Question: I'm trying to do something like at this image, the main content goes up when I select another thing at the menu.

I know at a certain way how to do this, I'm using the same concept of a website with tabs, something like this:
'''
$(function(){
$("#content:First").show();
$("#wrap a").click(function(){
$(".aba").hide();
var div = $(this).attr('href');
$(div).fadeIn('slow');
$('#menu li').css('background', '#03c0f3');
$(this).parent('li').css('background', '#2ADAF1');
return false;
});
'''
I want to know what is the effect that I can apply to div(on the $(div).) to become like this, or if there is some better way to do this.
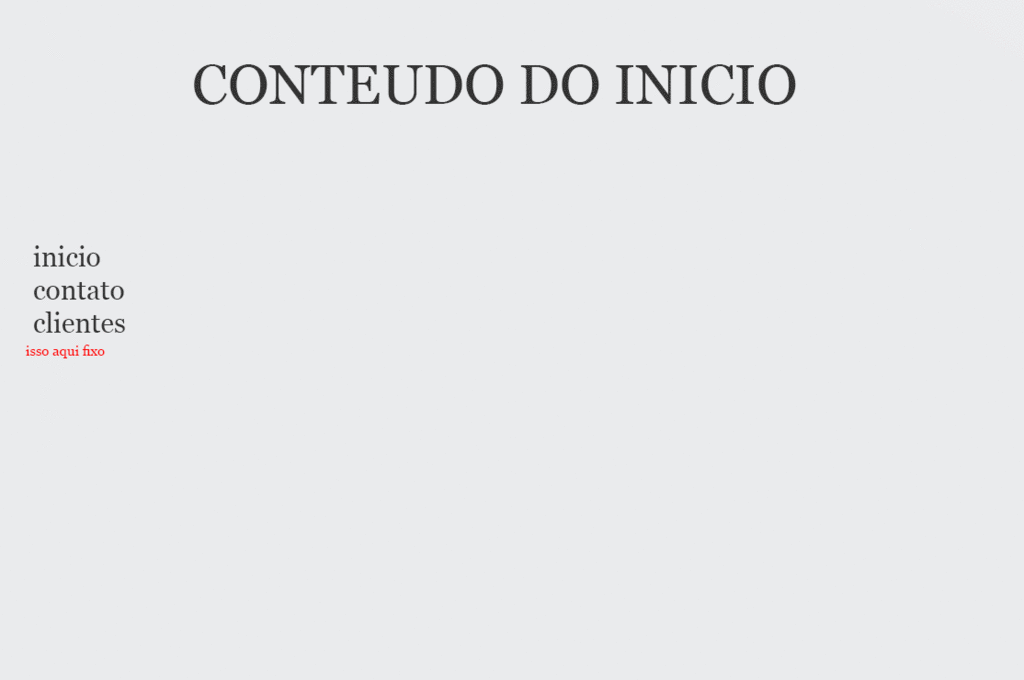
Answer: Like @d3c0y's idea why not make it a scrollable content and just slide to the contents on 'click()'.
'''
$('nav a').click(function (e) {
e.preventDefault();
var div = $(this).attr('href'),
//get the contents offset top position
offsetTop = $(div).offset().top;
//animate scrolling to the contents
$('body, html').animate({
scrollTop: offsetTop
}, 'slow');
});
'''
You can also apply some fading effects using 'fadeTo()':
'''
$(div).fadeTo('slow', 1).siblings().fadeTo('slow', 0);
'''
You can also remove the scrollbar if you like to 'body {overflow:hidden;}', the scrolling/anchoring will still work.
See this <URL>.